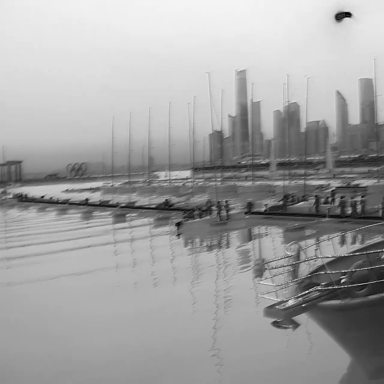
There are nine sailboats in the infrared image.